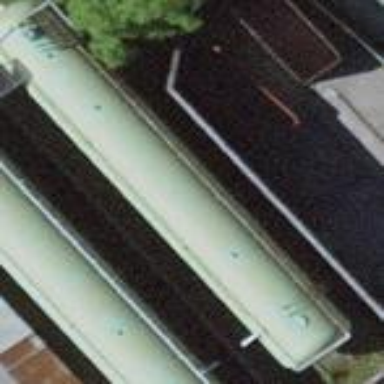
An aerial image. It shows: Storage tank that is man-made.